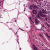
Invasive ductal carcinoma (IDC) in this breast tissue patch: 0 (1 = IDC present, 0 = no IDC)